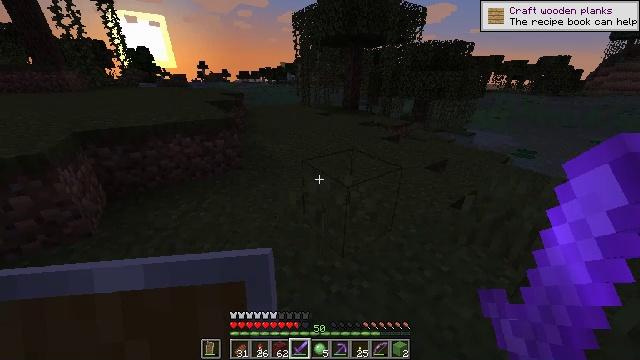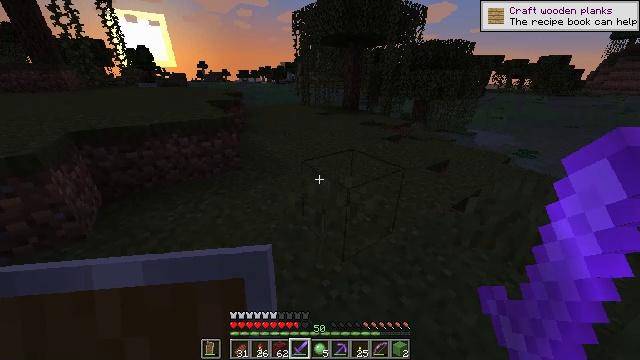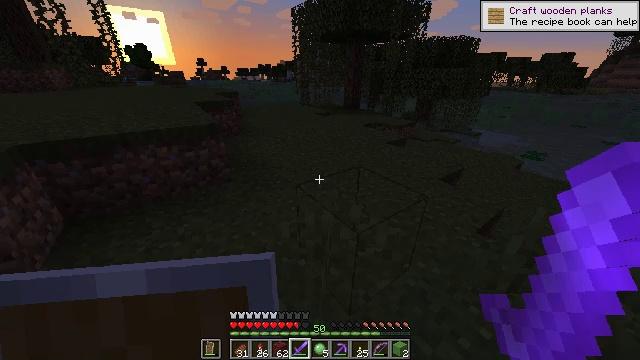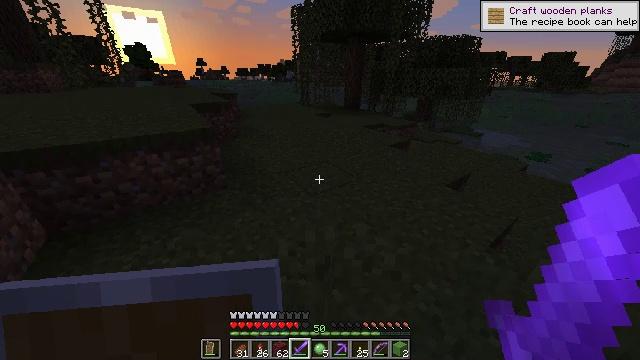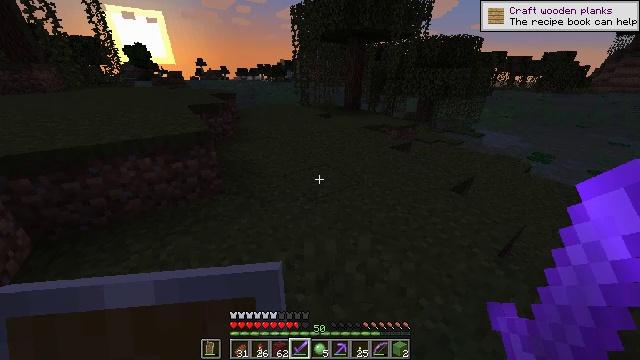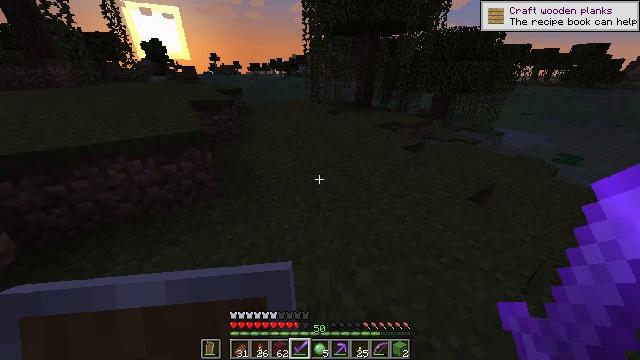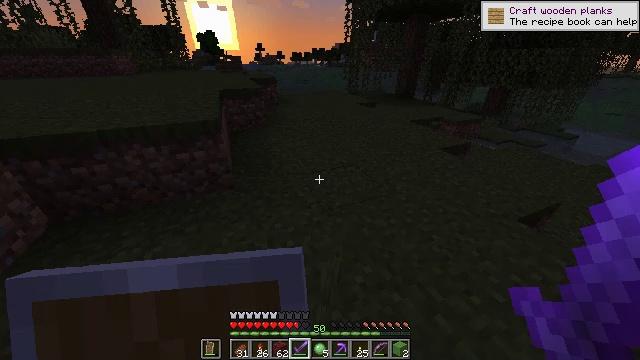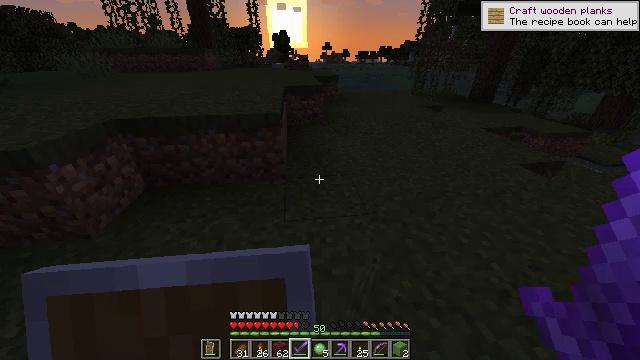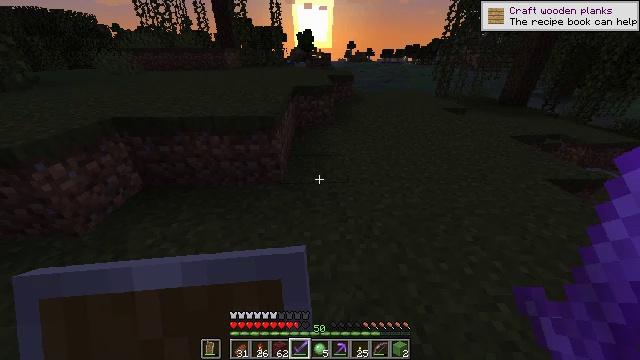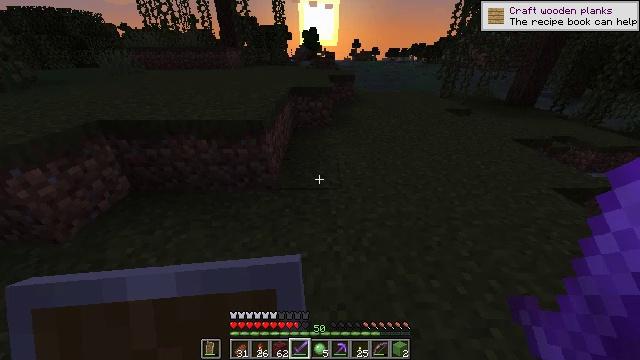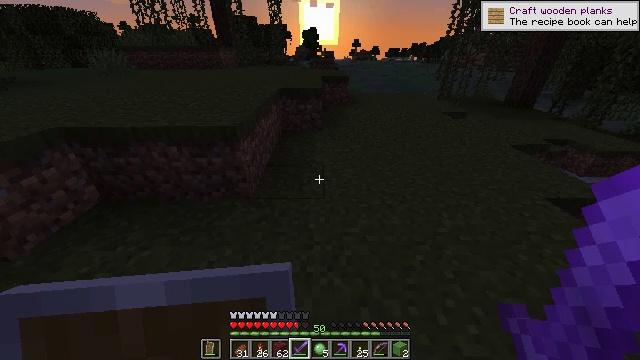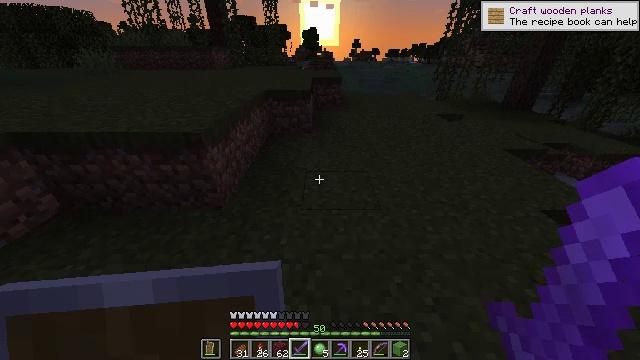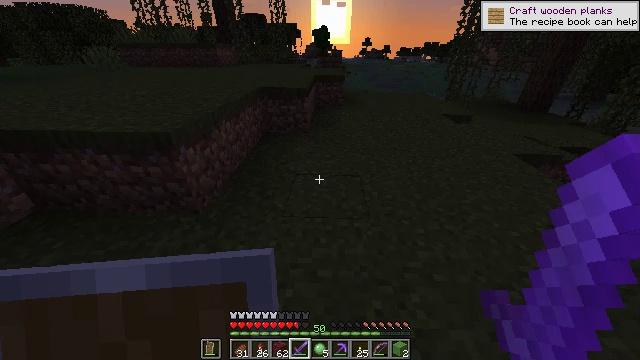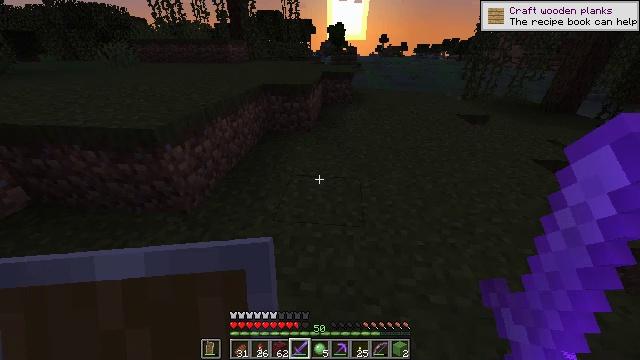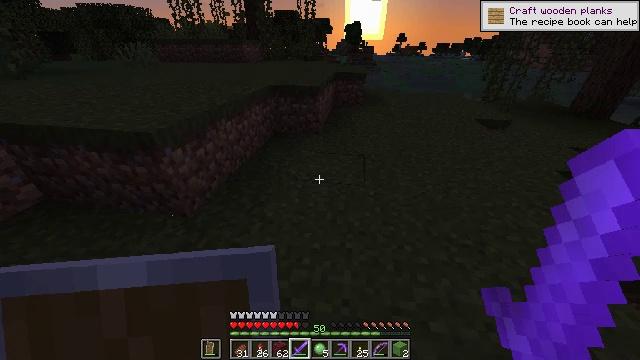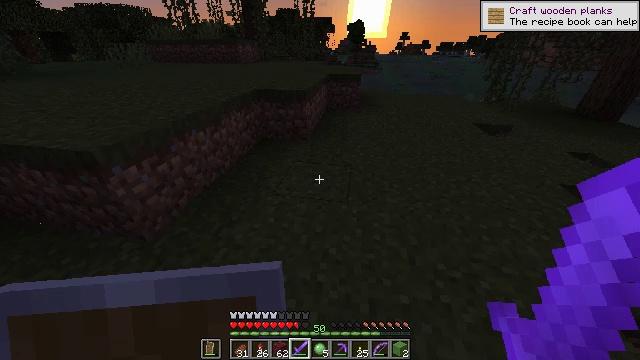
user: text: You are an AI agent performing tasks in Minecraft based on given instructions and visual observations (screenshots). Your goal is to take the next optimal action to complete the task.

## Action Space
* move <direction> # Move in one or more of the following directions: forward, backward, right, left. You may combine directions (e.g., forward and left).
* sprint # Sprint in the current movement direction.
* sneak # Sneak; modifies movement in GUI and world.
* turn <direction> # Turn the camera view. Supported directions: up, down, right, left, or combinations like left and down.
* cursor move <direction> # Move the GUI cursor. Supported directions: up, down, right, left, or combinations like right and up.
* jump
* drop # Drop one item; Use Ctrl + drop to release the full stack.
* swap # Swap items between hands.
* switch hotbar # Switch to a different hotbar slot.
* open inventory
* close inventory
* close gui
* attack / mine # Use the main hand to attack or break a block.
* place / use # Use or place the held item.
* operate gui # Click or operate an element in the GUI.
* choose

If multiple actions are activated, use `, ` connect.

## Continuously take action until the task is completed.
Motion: motion action
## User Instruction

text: Kill the slime.
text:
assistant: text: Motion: move forward
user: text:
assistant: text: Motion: move forward
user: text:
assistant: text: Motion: move forward
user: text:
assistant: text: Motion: move forward and move right
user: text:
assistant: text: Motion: move forward and move right, turn left and down
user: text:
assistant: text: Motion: move forward and move right, turn left and down
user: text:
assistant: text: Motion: move forward and move right, turn left
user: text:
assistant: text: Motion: move forward and move right, turn left
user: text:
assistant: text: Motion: move forward and move right, turn left
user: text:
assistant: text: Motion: move forward and move right
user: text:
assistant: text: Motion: move forward and move right
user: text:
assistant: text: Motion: move forward and move right, turn left
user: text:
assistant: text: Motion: move forward and move right, turn left
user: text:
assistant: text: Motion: move forward and move right, turn left
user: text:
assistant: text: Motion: move forward and move right
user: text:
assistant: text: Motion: move forward and move right
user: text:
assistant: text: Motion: move forward and move right
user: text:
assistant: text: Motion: move forward and move right
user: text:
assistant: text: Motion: move forward and move right
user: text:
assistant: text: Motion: move forward and move right, turn left
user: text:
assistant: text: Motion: move forward and move right, turn left
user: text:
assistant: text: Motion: move forward and move right
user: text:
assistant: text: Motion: move forward and move right, turn left
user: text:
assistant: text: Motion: move forward
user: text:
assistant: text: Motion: move forward
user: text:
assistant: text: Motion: move forward
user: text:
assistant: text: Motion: move forward
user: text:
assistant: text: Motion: move forward
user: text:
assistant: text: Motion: move forward, turn left
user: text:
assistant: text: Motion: move forward